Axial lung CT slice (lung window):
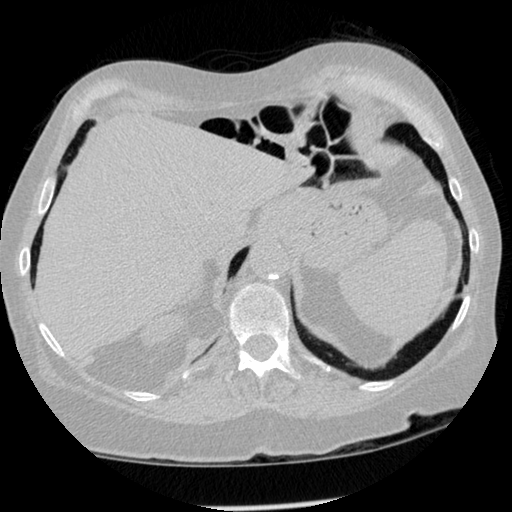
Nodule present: no